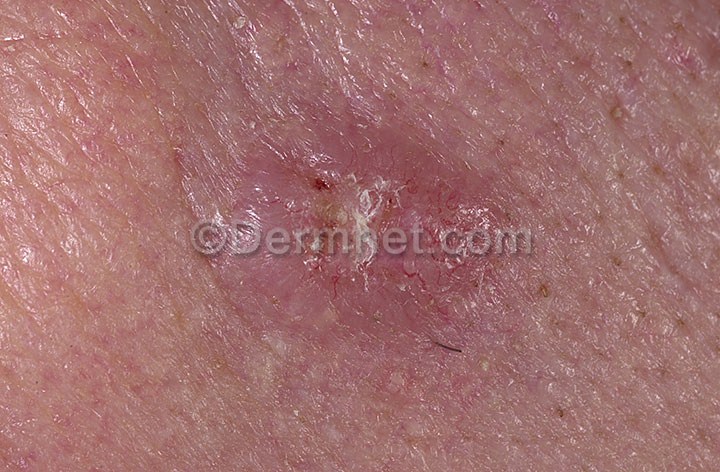
Disease: Actinic Keratosis Basal Cell Carcinoma and other Malignant Lesions